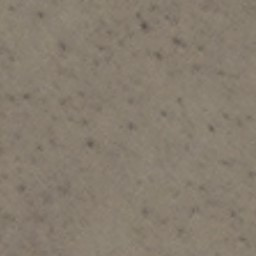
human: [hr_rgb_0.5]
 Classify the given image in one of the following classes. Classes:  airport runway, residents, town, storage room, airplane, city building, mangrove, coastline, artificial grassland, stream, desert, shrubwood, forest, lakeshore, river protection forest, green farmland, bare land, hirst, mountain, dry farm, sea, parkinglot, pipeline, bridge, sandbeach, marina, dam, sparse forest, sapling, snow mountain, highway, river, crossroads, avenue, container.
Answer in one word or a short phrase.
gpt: bare land